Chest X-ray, PA view. Patient: 57 years old, sex M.
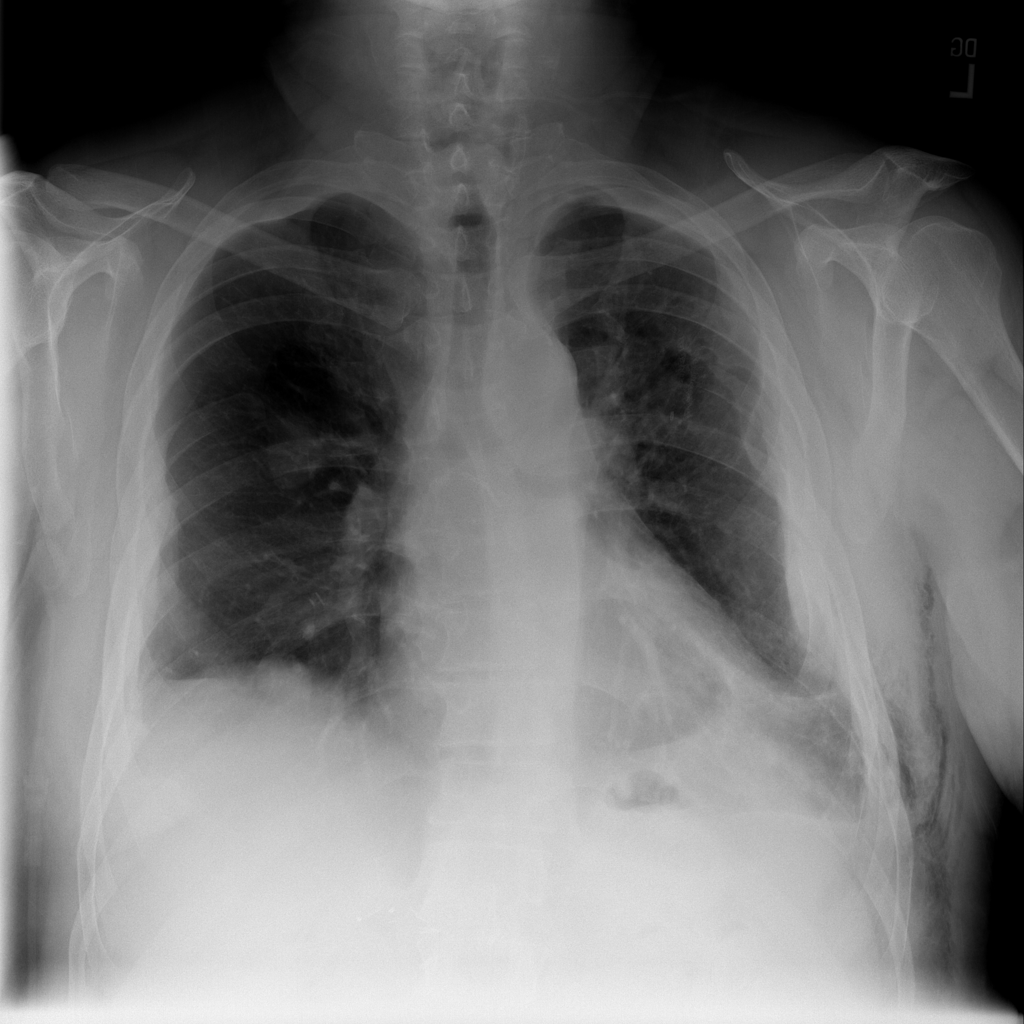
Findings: Atelectasis, Emphysema, Nodule, Pleural_Thickening